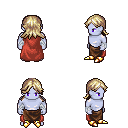
a pixel art fantasy rpg character, male body template, dark elf, purple skin, maroon cape, robe skirt, white blonde loose hair, white cloth bandages, gold boots, four views (front, back, left, right), 2x2 character sprite sheet, small pixel art, hard edges, no anti-aliasing